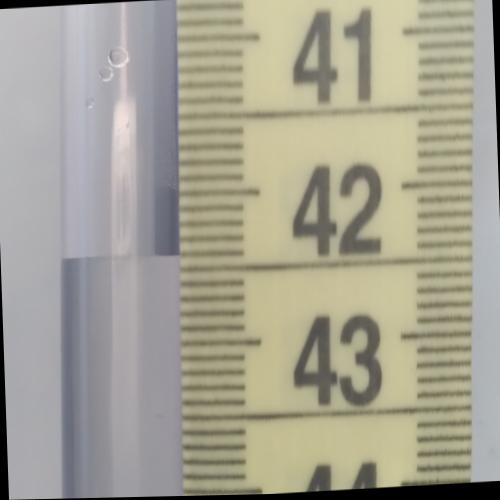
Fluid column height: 42.4 cm